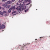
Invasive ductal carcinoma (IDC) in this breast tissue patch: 0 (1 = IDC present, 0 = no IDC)